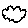
Label: cloud